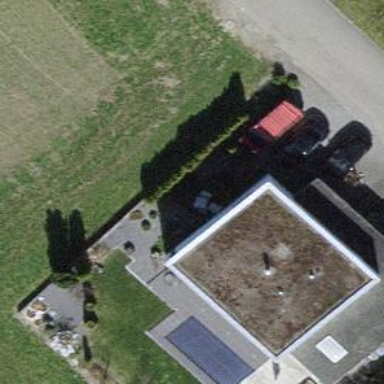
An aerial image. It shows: Detached building.